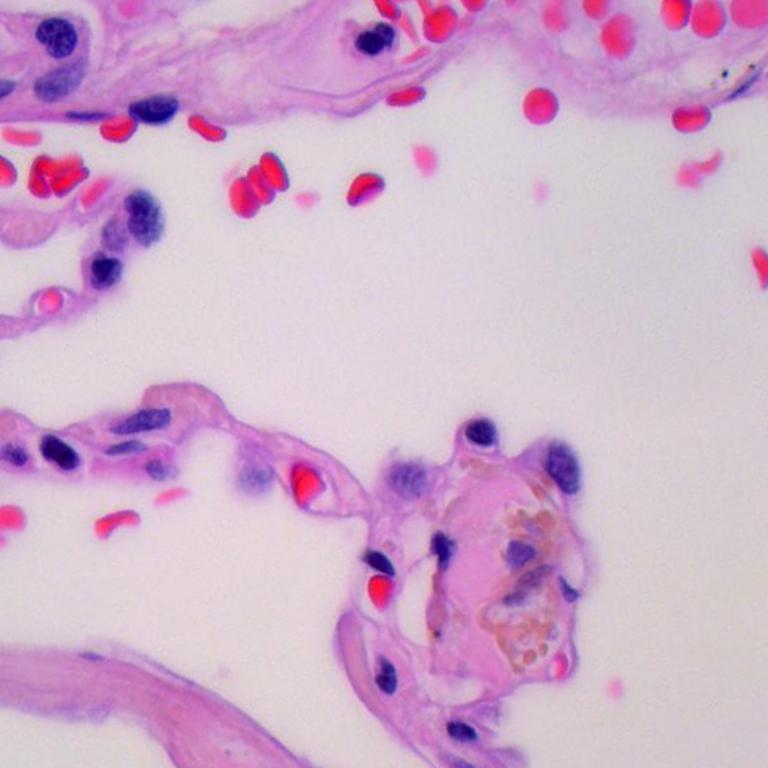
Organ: lung
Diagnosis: benign